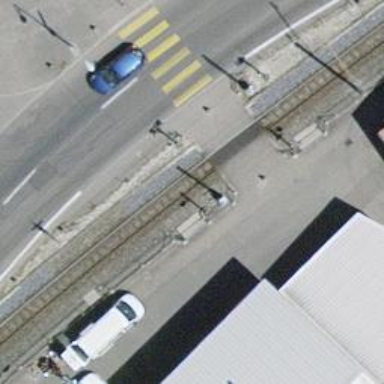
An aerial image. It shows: Crossing for the railway.